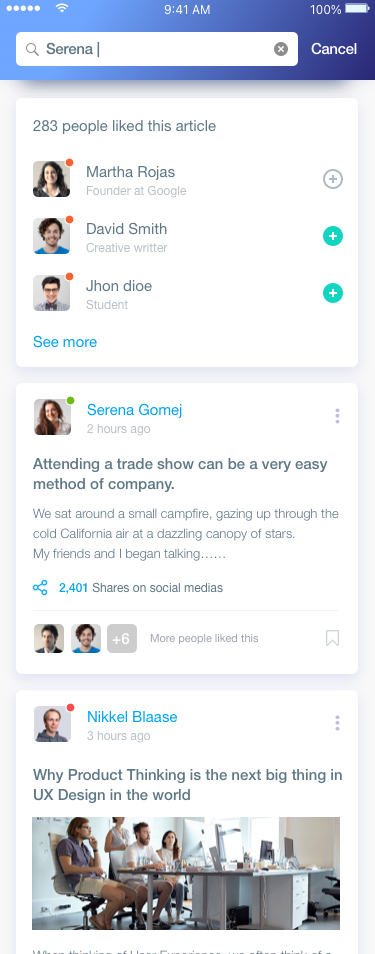
Text in this UI design:
Attending a trade show can be a very easy method of company.
We sat around a small campfire, gazing up through the cold California air at a dazzling canopy of stars.
My friends and I began talking……
2,401 Shares on social medias
Serena Gomej
2 hours ago
More people liked this
+6
Why Product Thinking is the next big thing in UX Design in the world
When thinking of User Experience, we often think of a simple, beautiful, and easy to use feature-set of a product, that makes the user’s…….
Nikkel Blaase
3 hours ago
283 people liked this article
See more
Martha Rojas
Founder at Google
David Smith
Creative writter
Jhon dioe
Student
Cancel
Serena |